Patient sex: M
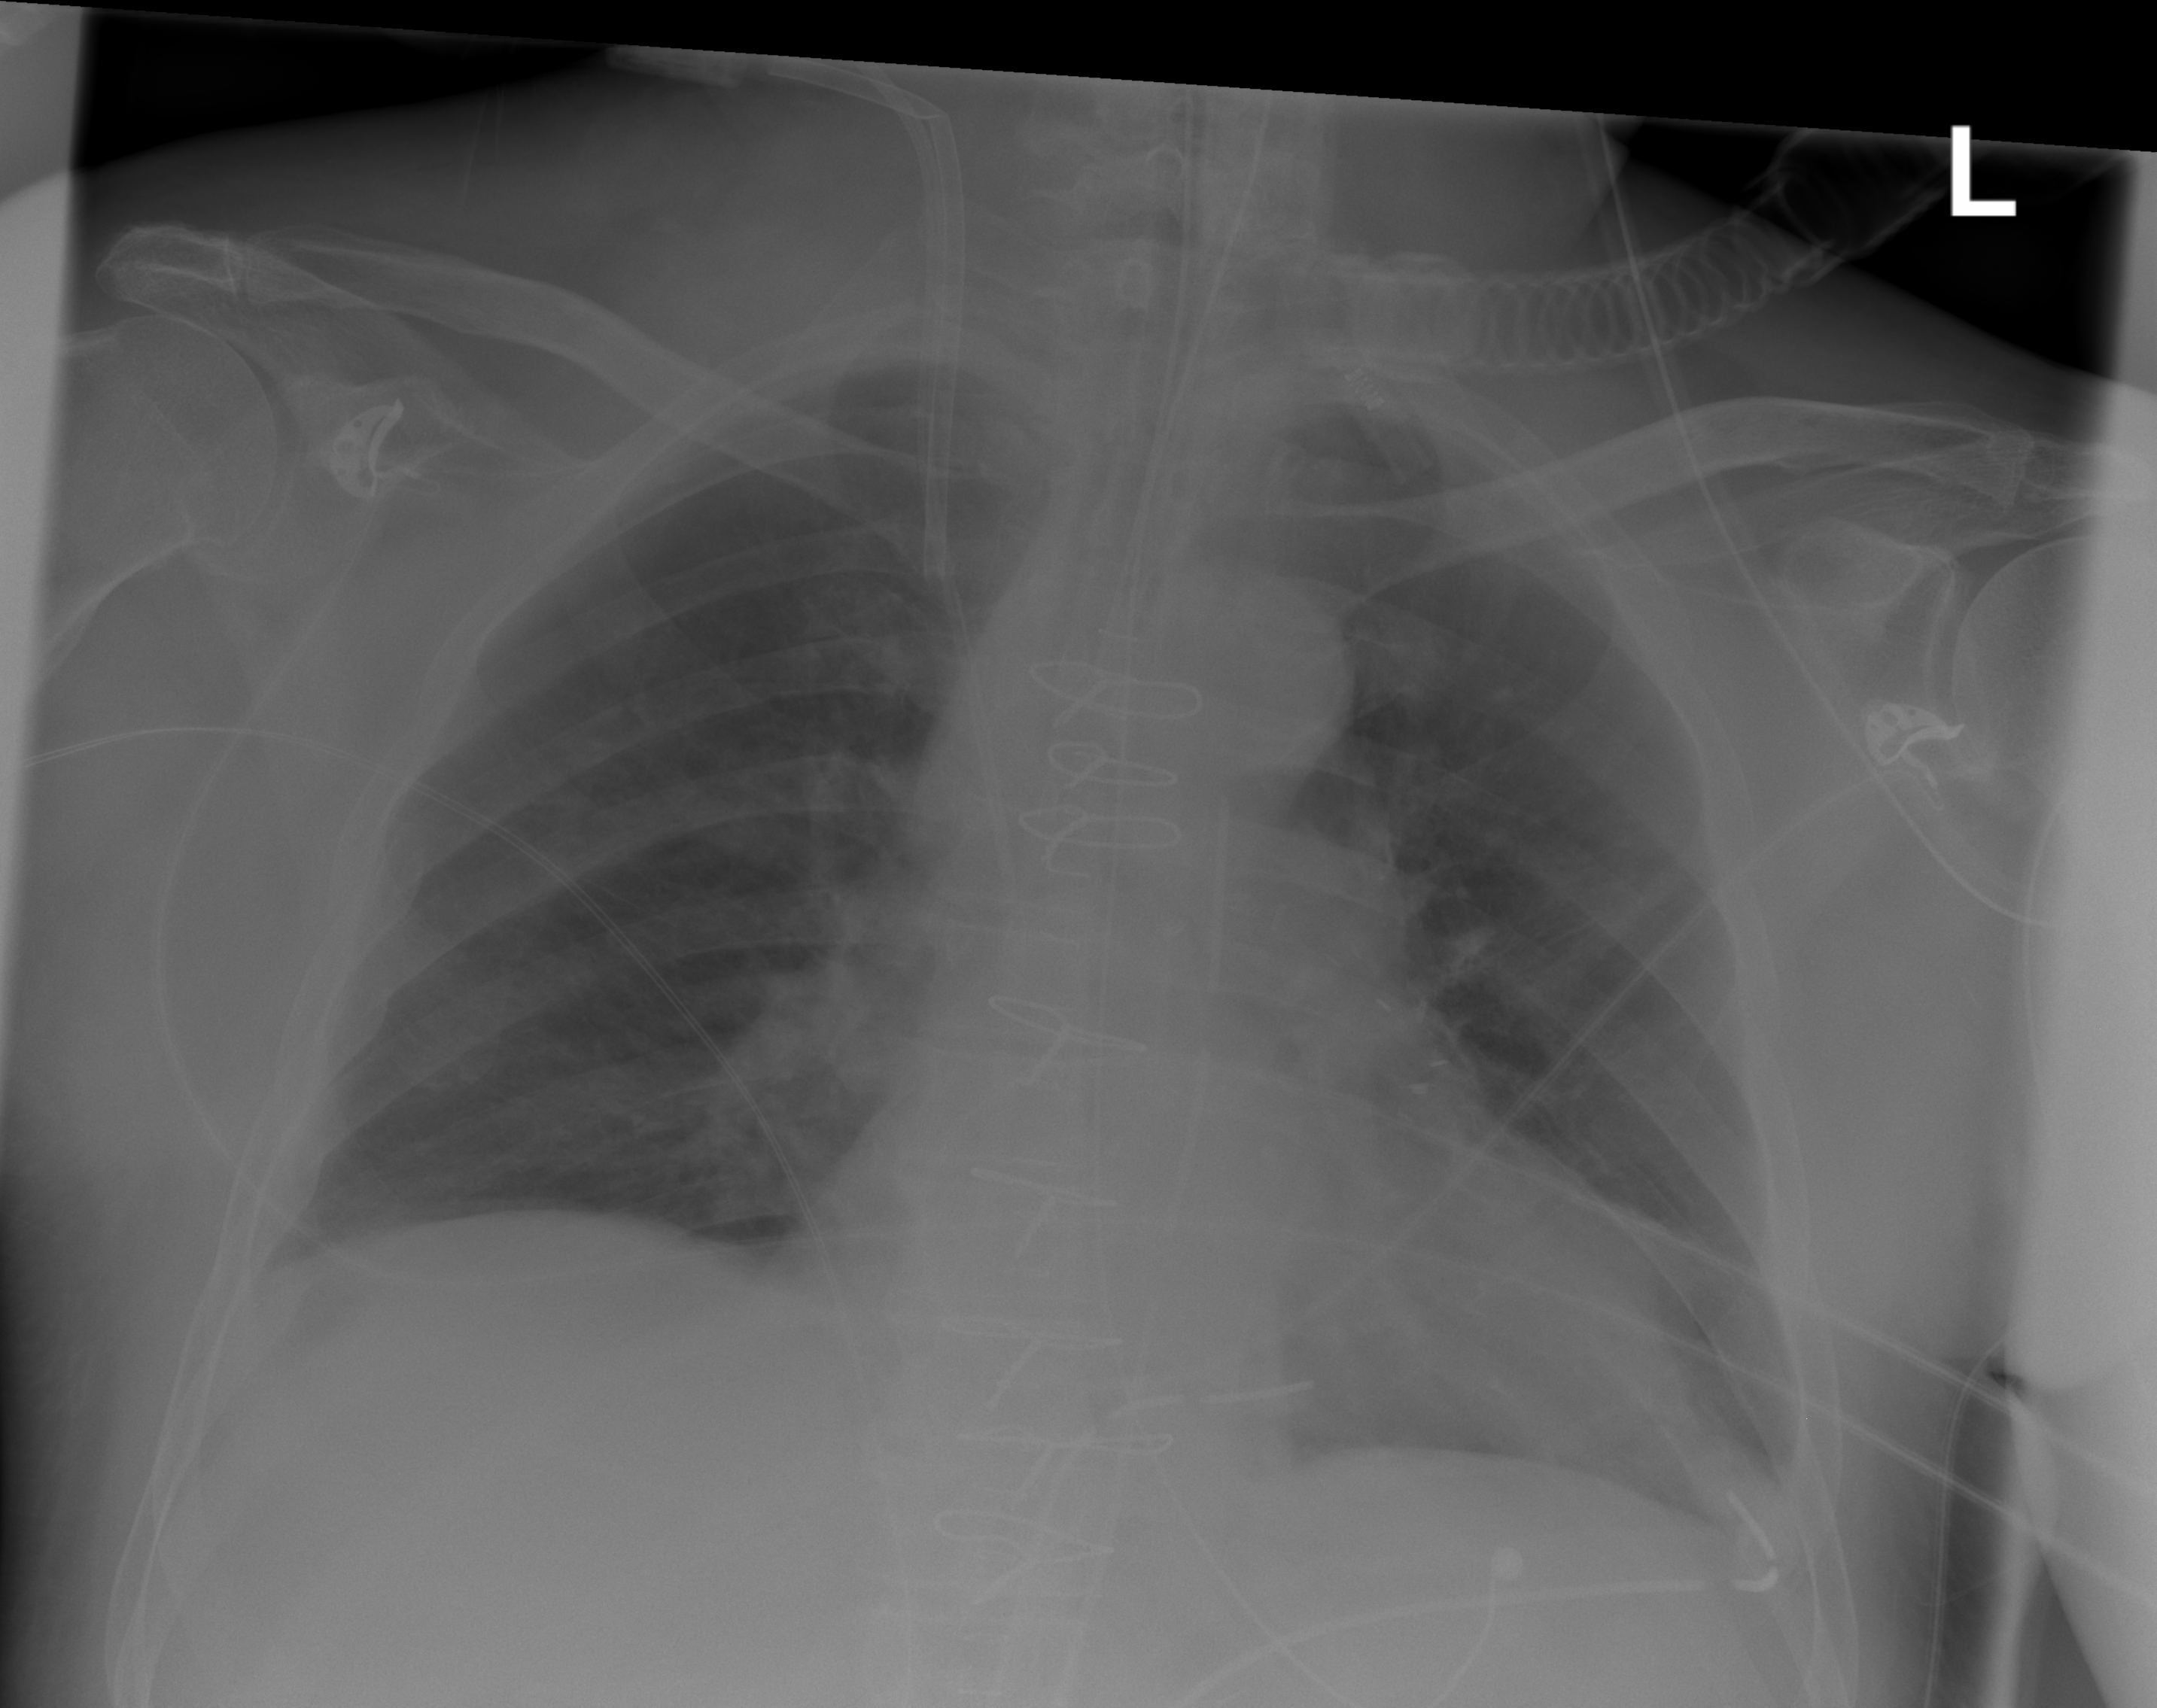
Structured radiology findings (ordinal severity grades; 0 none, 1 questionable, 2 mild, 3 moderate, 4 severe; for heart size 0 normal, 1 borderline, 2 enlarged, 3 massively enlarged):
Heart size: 2
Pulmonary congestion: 2
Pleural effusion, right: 0
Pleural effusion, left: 2
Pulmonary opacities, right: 0
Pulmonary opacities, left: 0
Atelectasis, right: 2
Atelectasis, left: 2